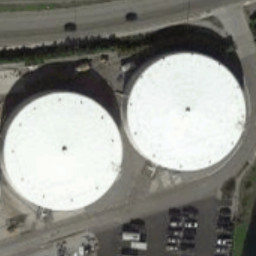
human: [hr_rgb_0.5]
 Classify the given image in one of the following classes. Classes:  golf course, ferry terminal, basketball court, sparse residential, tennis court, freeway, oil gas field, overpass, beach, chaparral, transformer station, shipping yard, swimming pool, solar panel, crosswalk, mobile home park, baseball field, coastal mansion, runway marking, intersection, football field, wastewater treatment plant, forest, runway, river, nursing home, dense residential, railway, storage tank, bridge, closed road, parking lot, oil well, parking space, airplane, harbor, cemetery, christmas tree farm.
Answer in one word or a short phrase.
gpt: storage tank